Question: how can I use an env. var (e.g. 'APP_HOME_DIR') in the 'Parameters' field dialogue of 'Tool Properties' dialogue?
i.e. I've tried to use '$(APP_HOME_DIR)', but then I cannot close the dialogue:
to clarify - I'm talking about this dialogue: 'Tools' -'Configure Tools...' - 'Add...' (or 'Edit')

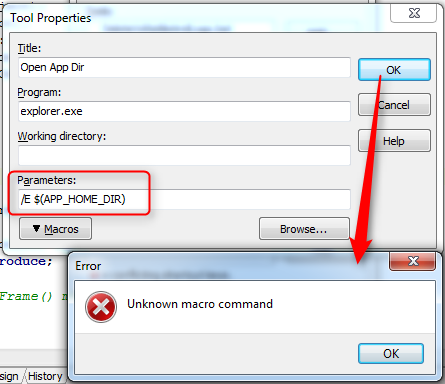
Answer: > How can I use an environment var (e.g. 'APP_HOME_DIR') in the Parameters field dialogue of Tool Properties dialogue?
The simple answer is that you cannot. The IDE does not expand environment variables before passing the arguments to the external process.